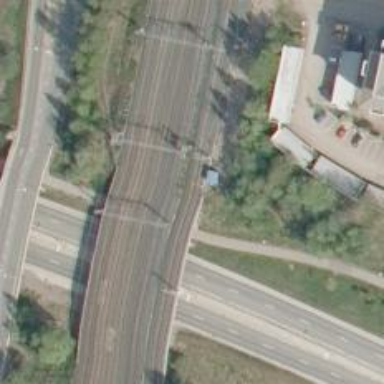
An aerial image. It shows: Bridge over railway with continuous electrified contact line.